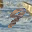
Label: 9